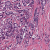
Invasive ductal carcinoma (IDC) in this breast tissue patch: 1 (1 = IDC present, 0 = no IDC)